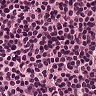
Metastatic tissue present: no